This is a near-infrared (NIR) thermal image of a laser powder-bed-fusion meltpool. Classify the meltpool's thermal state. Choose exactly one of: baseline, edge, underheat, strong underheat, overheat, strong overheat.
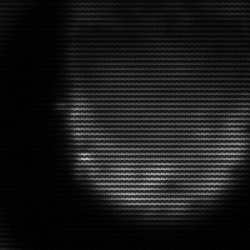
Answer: edge